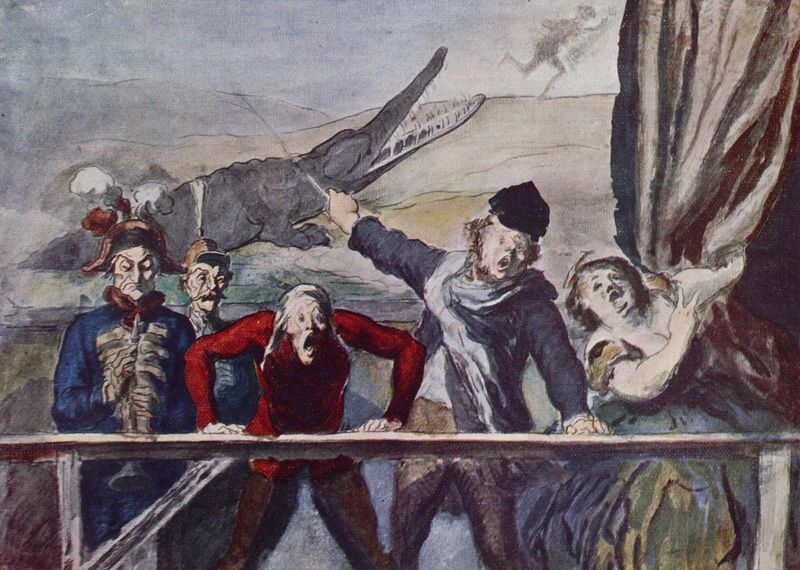
Titel: Die Vorstellung
Künstler: Honoré Daumier
Standort: Paris
Institution: Musée du Louvre
Schlagwörter: angriff, berg, blau, dunkel, feder, gemälde, hand, himmel, mann, meer, schatten, wasser, weiß, wolken, aquarell, fluss, frauen, gelb, grün, landschaft, menschen, ocker, sand, see, ufer, finger, frankreich, frau, frisur, grau, haar, hell, holz, hut, hüte, kleid, kleider, licht, mund, männer, nase, ohr, schwarz, skizze, stirn, zeichnung, dame, rot, schal, tier, tuch, beige, haube, malerei, rock, anzug, gesichter, kappe, mütze, arm, arme, augen, böse, entsetzen, falten, federn, gesicht, mensch, tod, bild, hals, hände, vorhang, bach, hügel, brücke, brüstung, gewässer, land, auge, haare, stoff, stoffe, tücher, personen, aufführung, bühne, musik, person, prostituierte, theater, dekolletee, kinn, lippen, locke, locken, ohren, schultern, boot, schuppen, stock, beine, bein, farbig, gischt, küste, schiff, strand, welle, wellen, ruhe, umarmung, stab, laufen, afrika, berge, gebirge, lila, violett, wasserfarbe, ausdruck, bühnenbild, vorstellung, böschung, angst, reling, seemänner, kaiser, soldaten, karikatur, schnäuzer, münder, nasen, verkleidung, kopftuch, geländer, bretter, ellenbogen, zeigen, silouette, schauspiel, flucht, umarmen, tusche, wasserfarben, stangen, alter, greis, maske, alpen, geschrei, gefahr, militär, säbel, uniform, uniformen, soldat, waffe, fliehen, furcht, panik, rennen, schrecken, hässlich, flüchten, matrose, napoleon, degen, dreispitz, entwurf, ruf, darsteller, daumier, seefahrt, verzweiflung, helme, gebiss, zähne, singen, hilfe, schreien, maul, fressen, wesen, film, kino, general, krokodil, kostüme, schau, flussfahrt, herz, kulisse, schlüssel, kapitän, matrosen, stange, kaiserreich, federschmuck, admiral, seefahrer, zeigestock, schauspieler, emotionen, schrei, pullover, ungeheuer, show, rufe, gebirgskette, monokel, reptil, hühel, ägypten, monster, zahn, schreck, trompete, michel, emotion, neuzeit, pickelhaube, raubtier, wildtier, predigen, landschat, reeling, dia, nil, piraten, trompeter, pirat, captain, federbuschen, schock, entsetzten, urzeit, flüchtender, ausdrücke, peter pan, fliehender, hook, immitation, komandant, komandeur, rennender, schaupieler, schausoieler, umgreifen, zeigestab, schnappen, tierunart, napoleaon